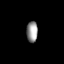
Tissue: prostate
Cell type: T cells
Senescence score: 0.6834
Nuclear area (px): 229
Mean DAPI intensity: 150.878